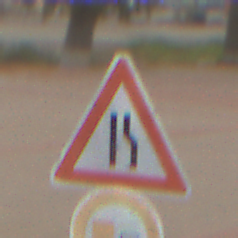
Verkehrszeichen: EinseitigVerengteFahrbahnRechts
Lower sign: UeberholverbotKraftfahrzeuge
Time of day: MorningAfternoon
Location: Outdoor (Suburban)
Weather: Overcast
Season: NotSpecified
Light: Natural